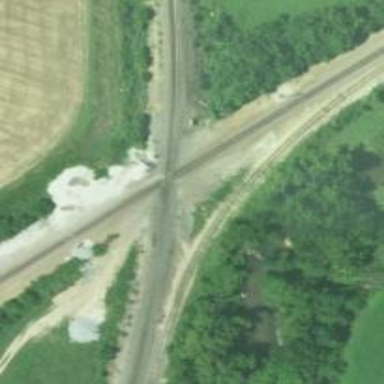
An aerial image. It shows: Junction on the railway.